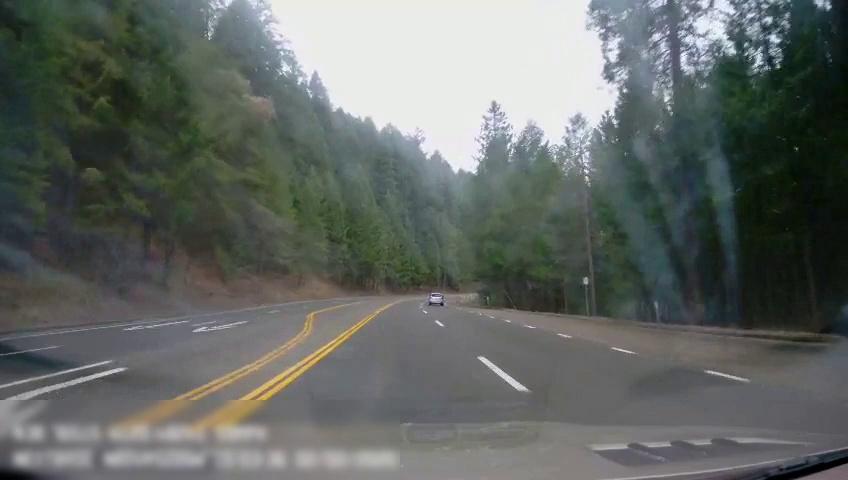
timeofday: Day
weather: Cloudy
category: Drivable Space
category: Vehicles | Car
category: Lanes | Alternate Lane
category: Lanes | Alternate Lane
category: Lanes | Alternate Lane
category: Lanes | Alternate Lane
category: Lanes | Current Lane
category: Lanes | Current Lane
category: Lanes | Alternate Lane